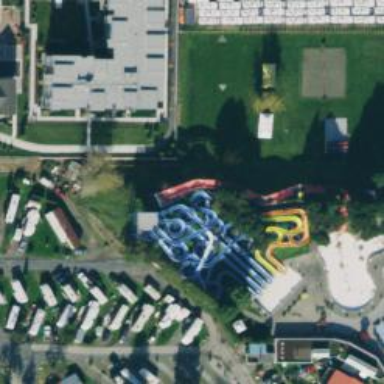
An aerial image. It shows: Water slide attraction.